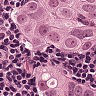
Metastatic tissue present: yes